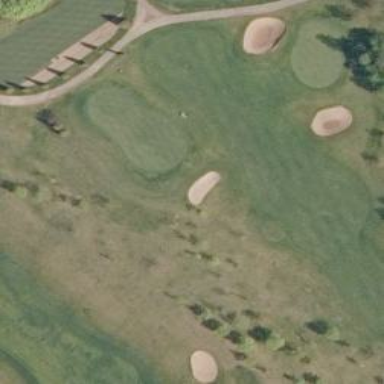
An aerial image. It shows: Rough area in golf course.